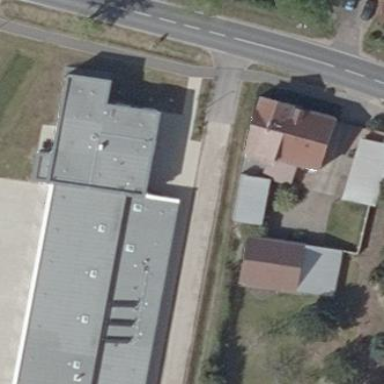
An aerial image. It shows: Service building that serves as fire station.